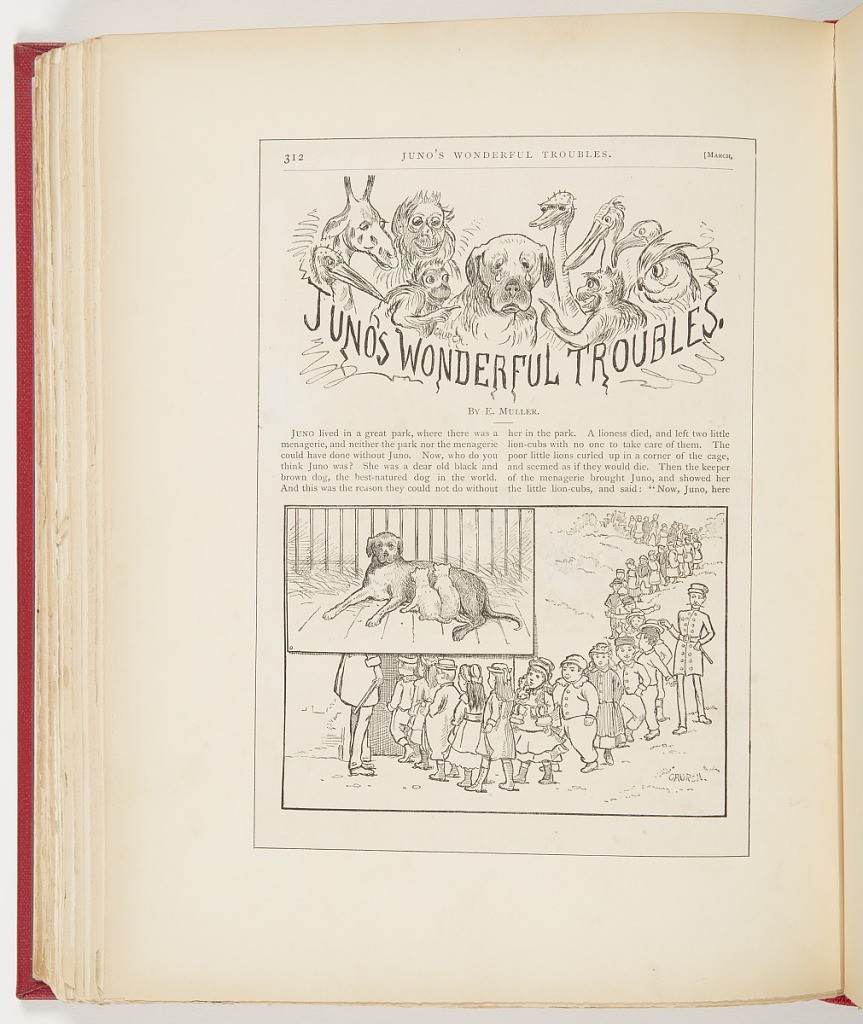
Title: Excerpt from Juno’s Wonderful Troubles from St. Nicholas Magazine (V, No. 5, March 1878, p. 312)
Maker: Frederick Stuart Church, American, 1842–1924
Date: March 1878
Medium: Printed in black ink on paper
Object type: Ephemera
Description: First page of a short story on a lonely dog adopting various animals, living in a zoo. Top illustration shows the dog at the center surrounded by various animals above the letters of the title. Bottom illustration shows dog with two lion-cubs and, a line of children.